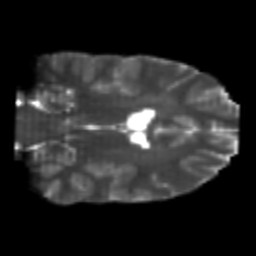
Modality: T2w
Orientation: coronal
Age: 20
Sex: female
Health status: healthy
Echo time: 0.074 s